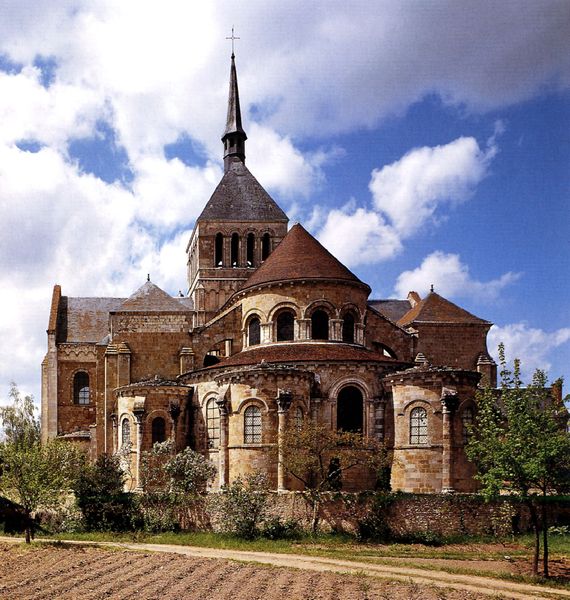
Titel: St-Benoit-sur-Loire (Fleury)
Standort: (F Loiretal) (EU - F - Loiretal)
Schlagwörter: baum, blau, himmel, schatten, wolken, bäume, gelb, himmerl, fenster, licht, weiss, dach, gras, weg, wiese, alt, feld, strauch, busch, büsche, gebüsch, kirche, pfad, sträucher, turm, garten, furchen, spuren, dächer, mauer, rundbogen, kuppel, foto, bögen, kreuz, türme, dom, geld, langhaus, querhaus, mauern, apsis, romanik, außenansicht, romanisch, rundbogenfenster, seitenschiffe, mehrschiffig, asilika